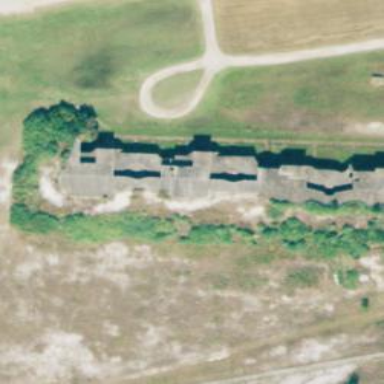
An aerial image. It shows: Historic bunker building.